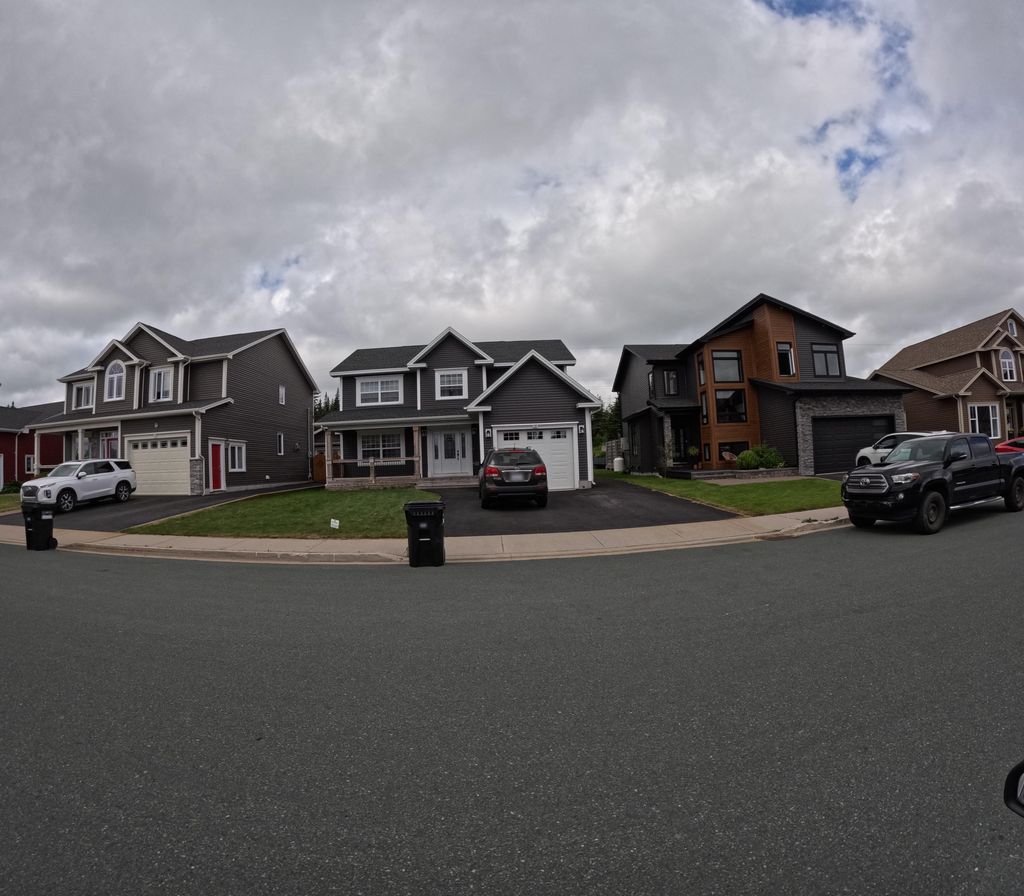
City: st_johns